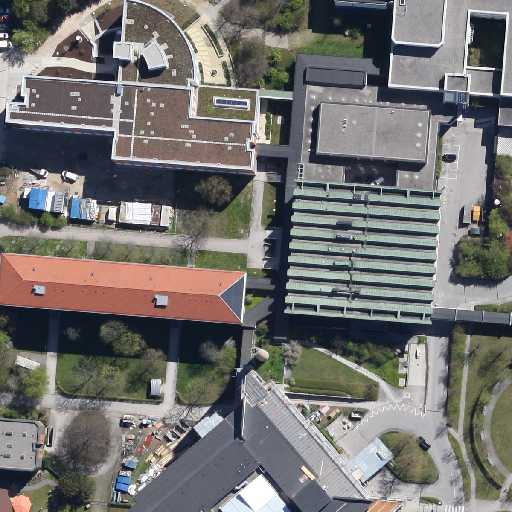
Referring expression: car